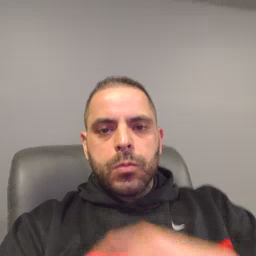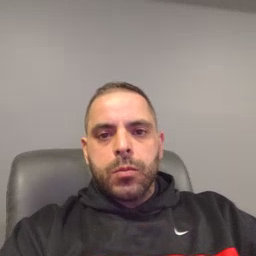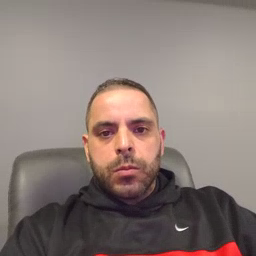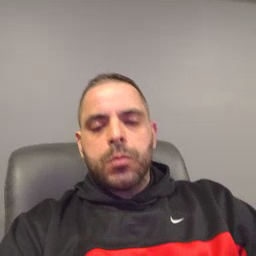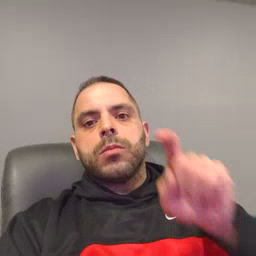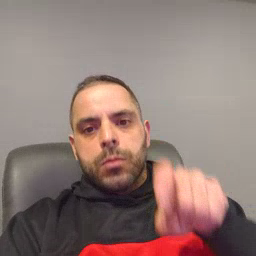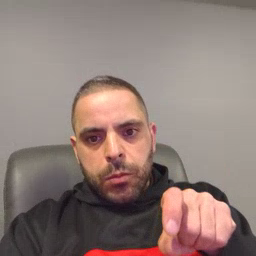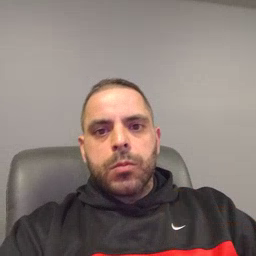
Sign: haveto